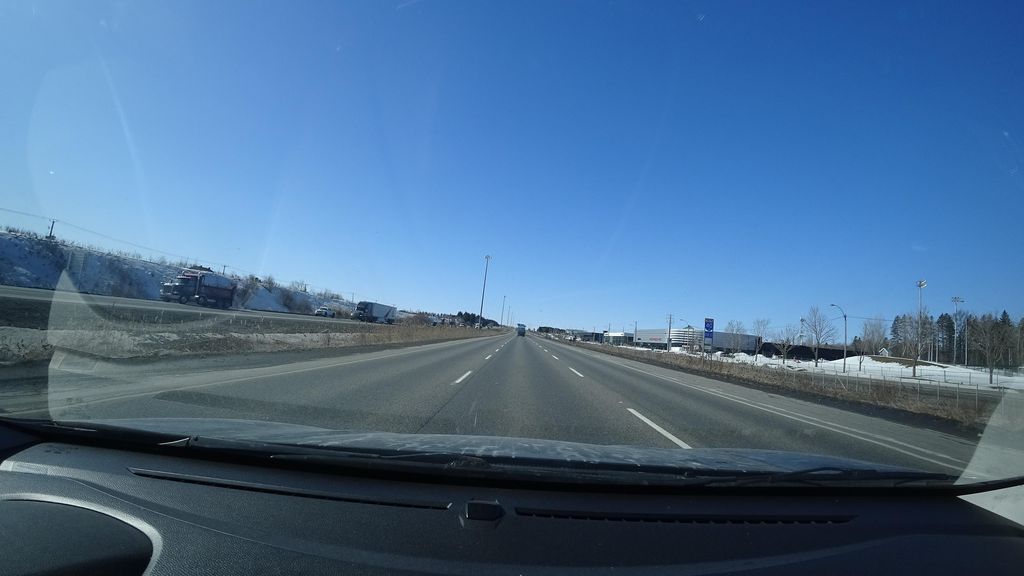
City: quebec_city